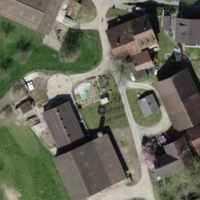
EUNIS habitat code: 54
Species observed at this site:
Zygaena filipendulae